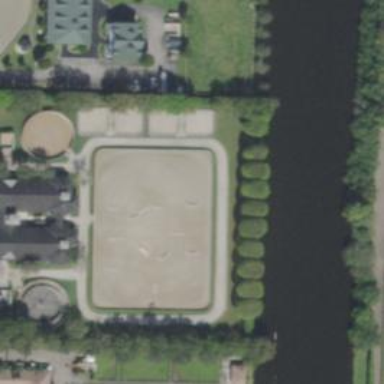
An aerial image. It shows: Equestrian pitch used for leisure and sports activities.